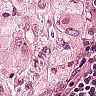
Metastatic tissue present: yes